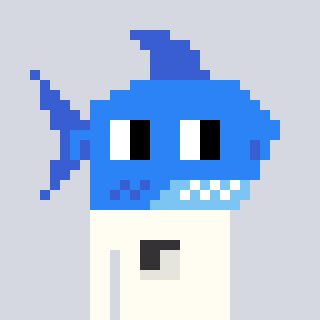
a pixel art character with square blue glasses, a shark-shaped head and a grayscale-colored body on a cool background